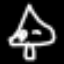
Label: mushroom